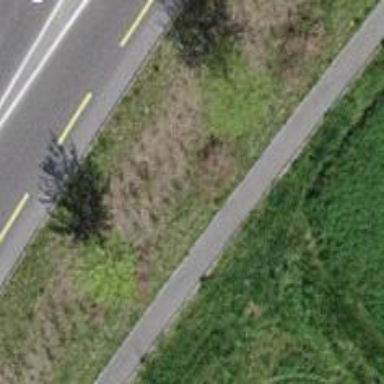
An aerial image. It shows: Asphalt sidewalk.